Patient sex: M
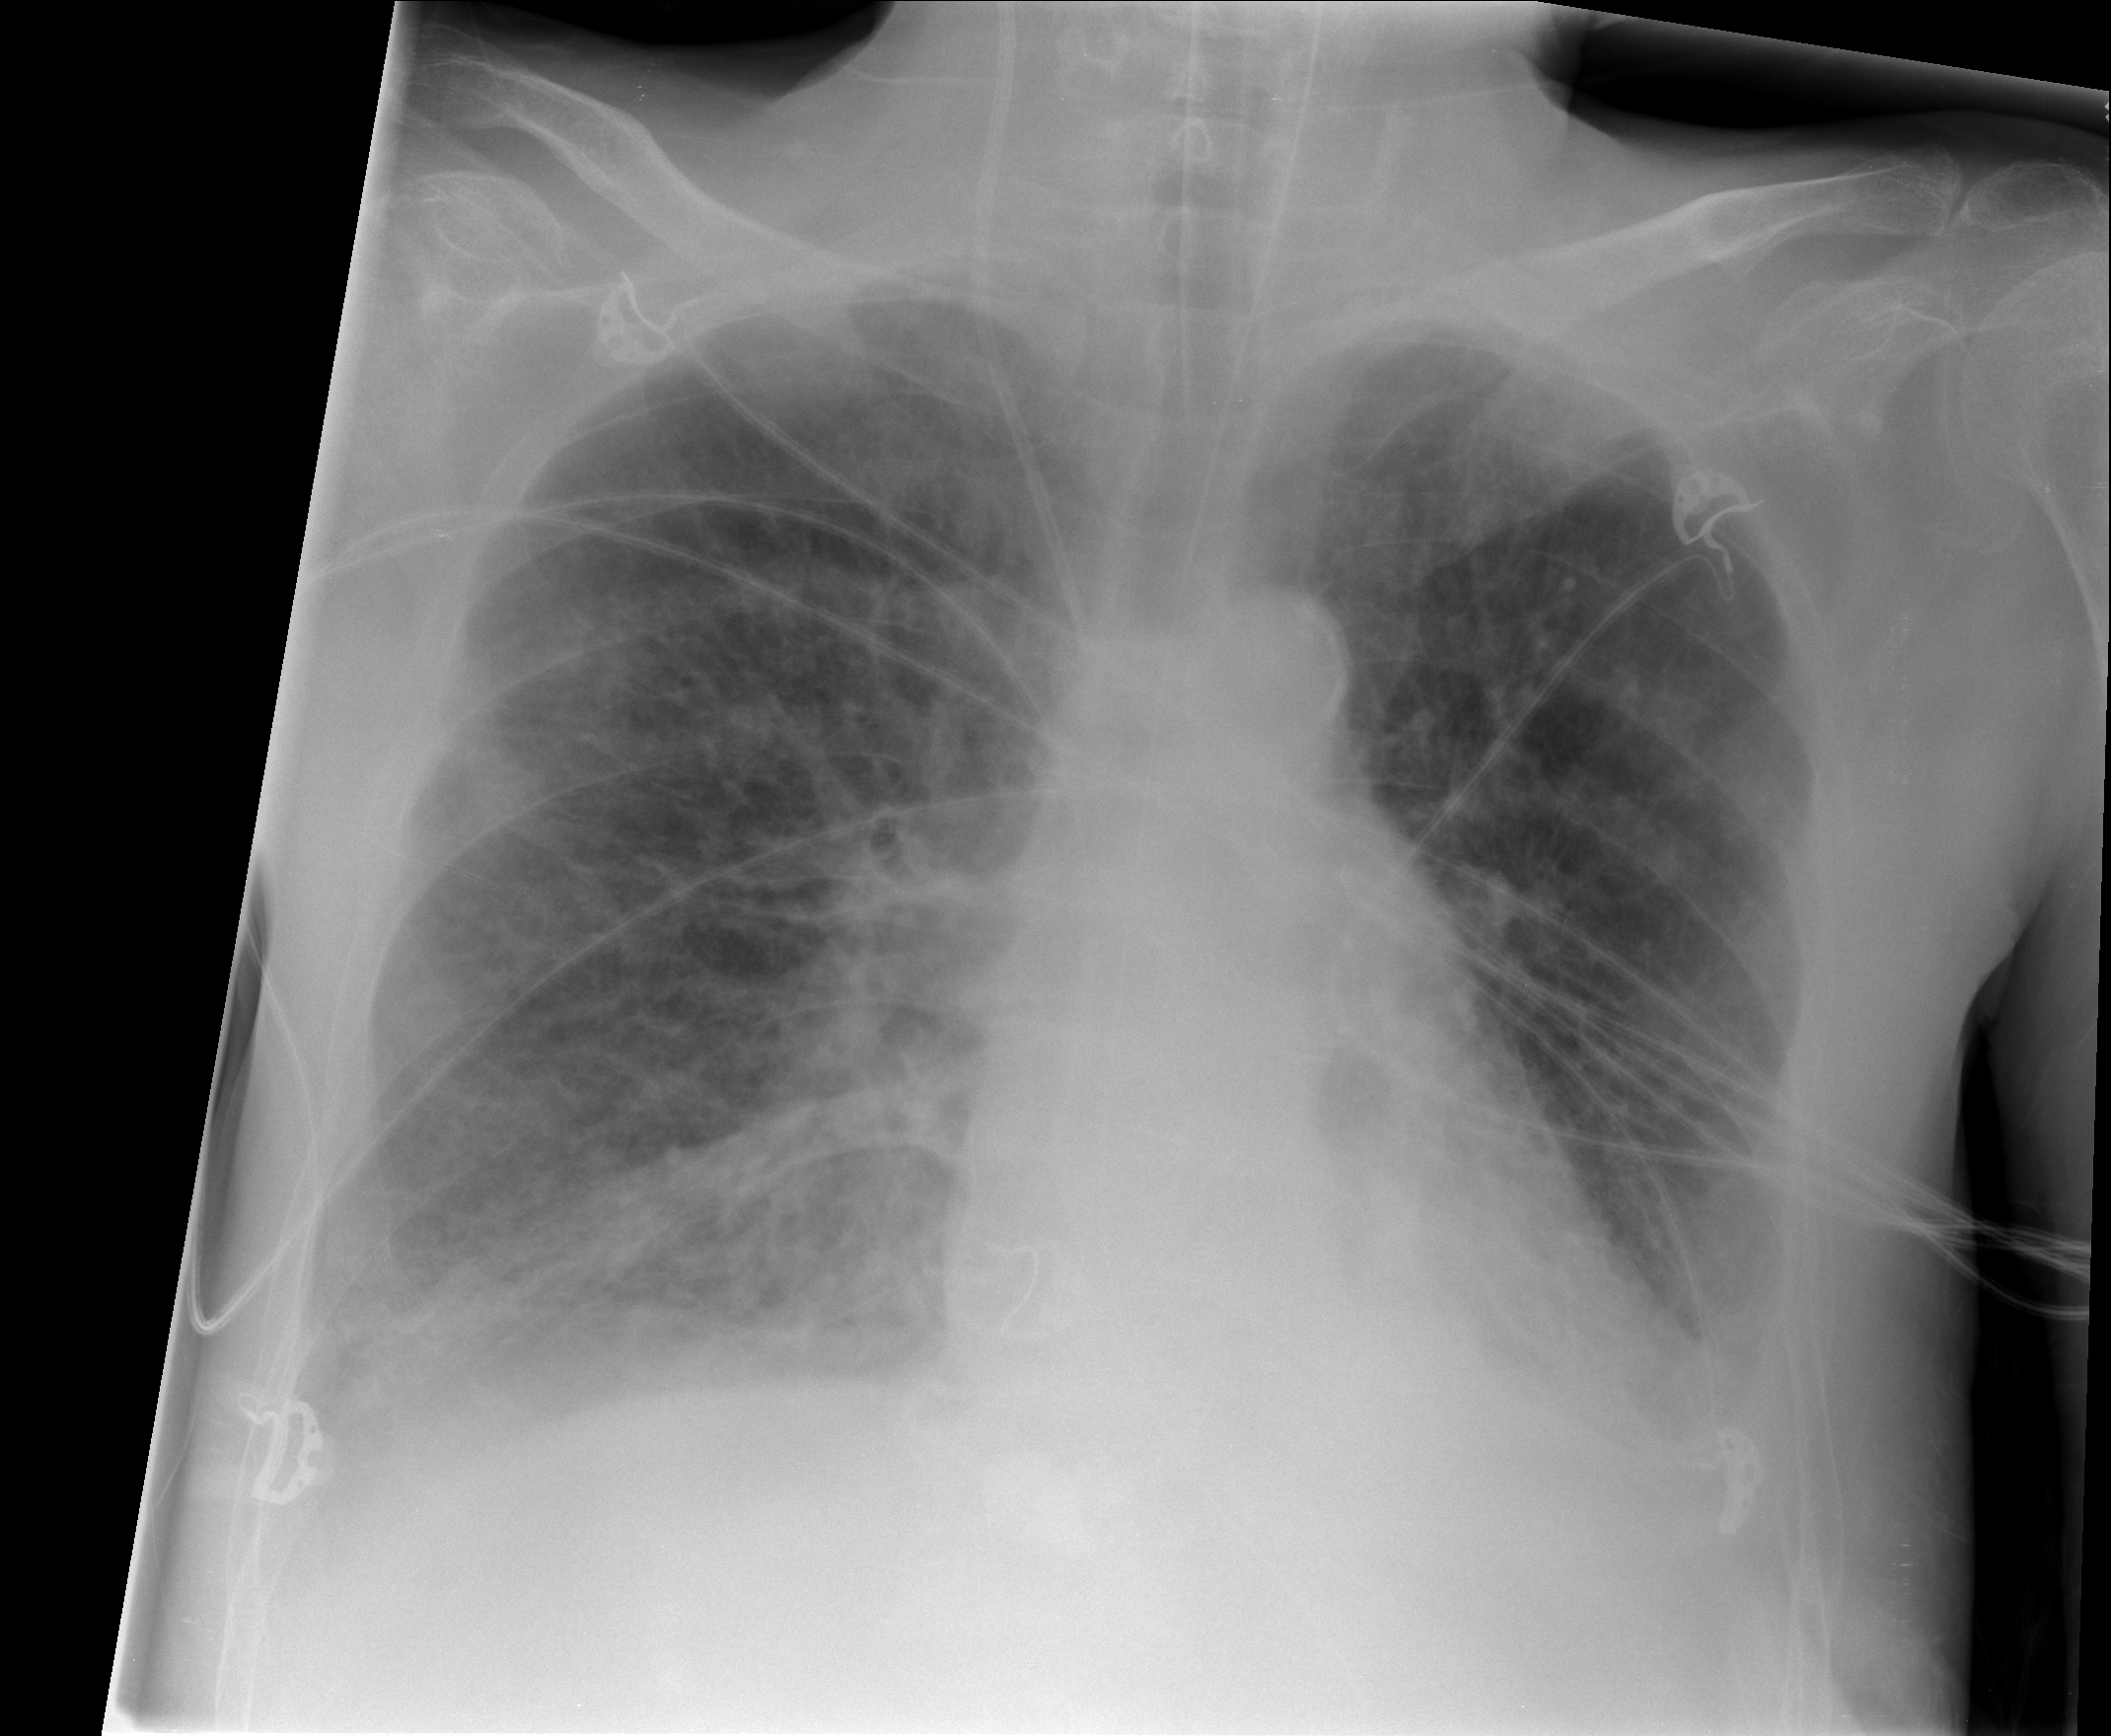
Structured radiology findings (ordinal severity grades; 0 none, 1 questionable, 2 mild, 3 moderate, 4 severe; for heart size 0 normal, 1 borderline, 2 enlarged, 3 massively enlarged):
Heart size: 0
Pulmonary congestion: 3
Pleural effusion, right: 0
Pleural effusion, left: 2
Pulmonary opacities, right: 3
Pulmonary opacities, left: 2
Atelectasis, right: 3
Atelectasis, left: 3